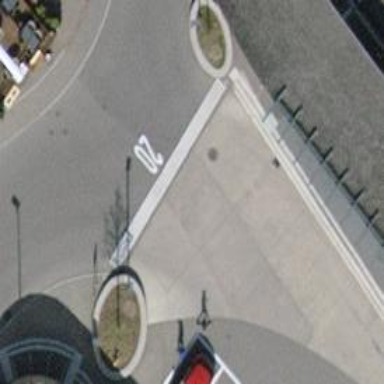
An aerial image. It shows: Bus stop with shelter for public transportation.